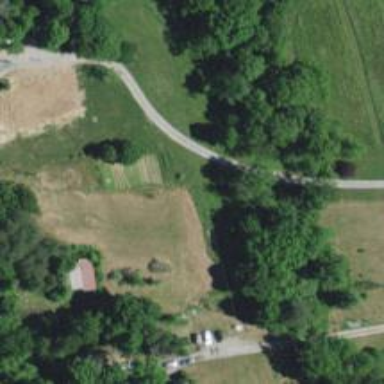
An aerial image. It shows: Driveway.